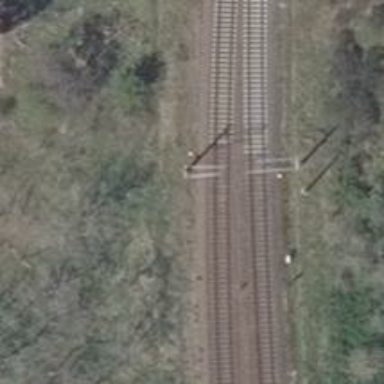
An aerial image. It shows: Railway signal with catenary mast.